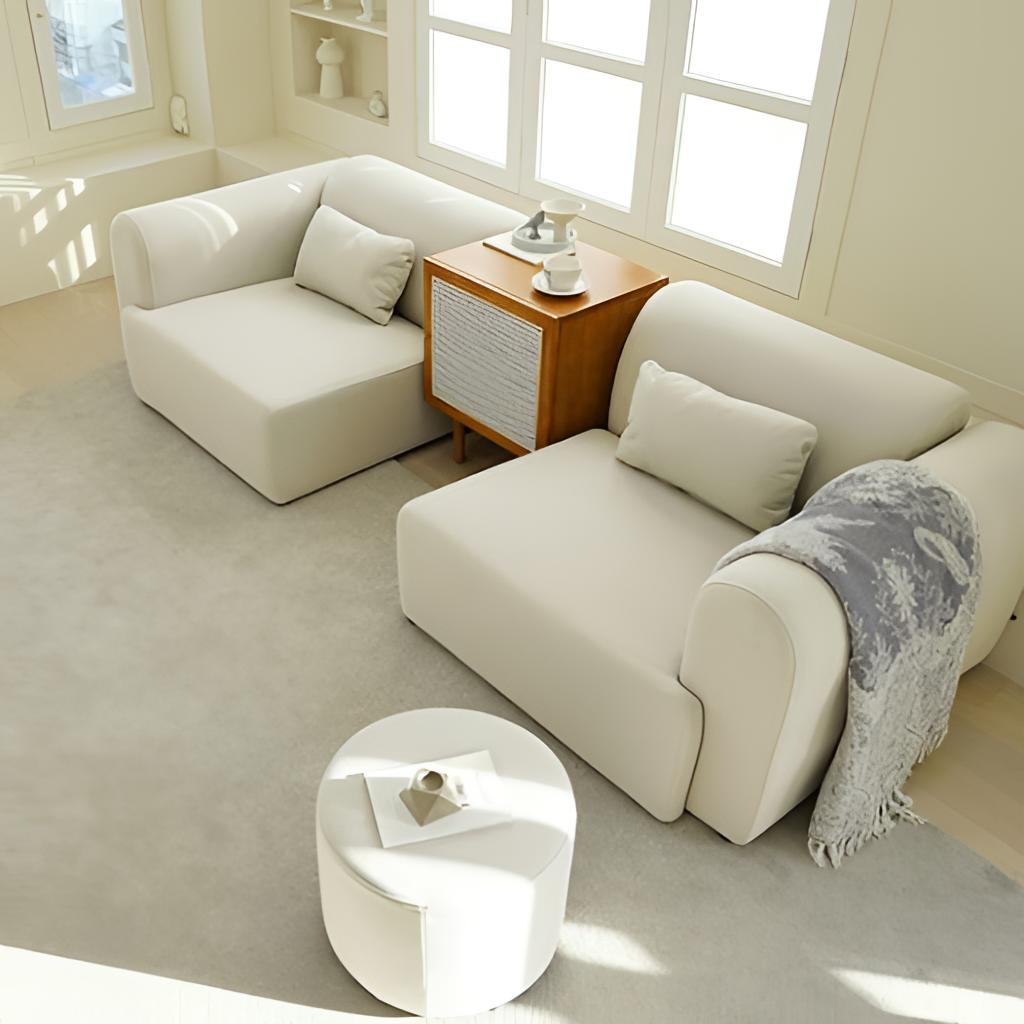
living room, fabric sofas, contemporary, beige wood flooring, with plank pattern, paint wallpaper, with solid pattern